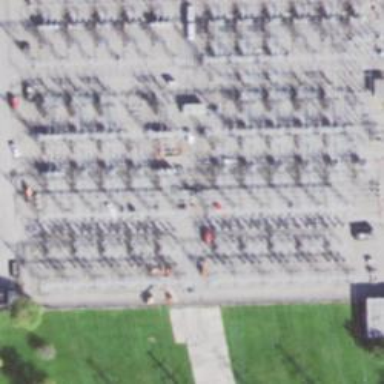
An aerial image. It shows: Switch for power supply.